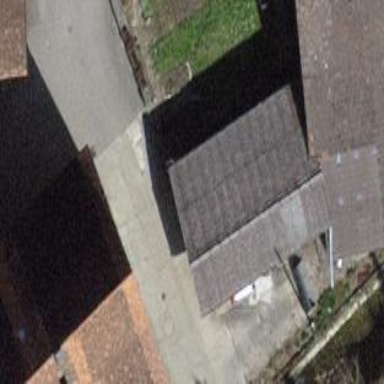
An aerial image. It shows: Building with tiled roof.